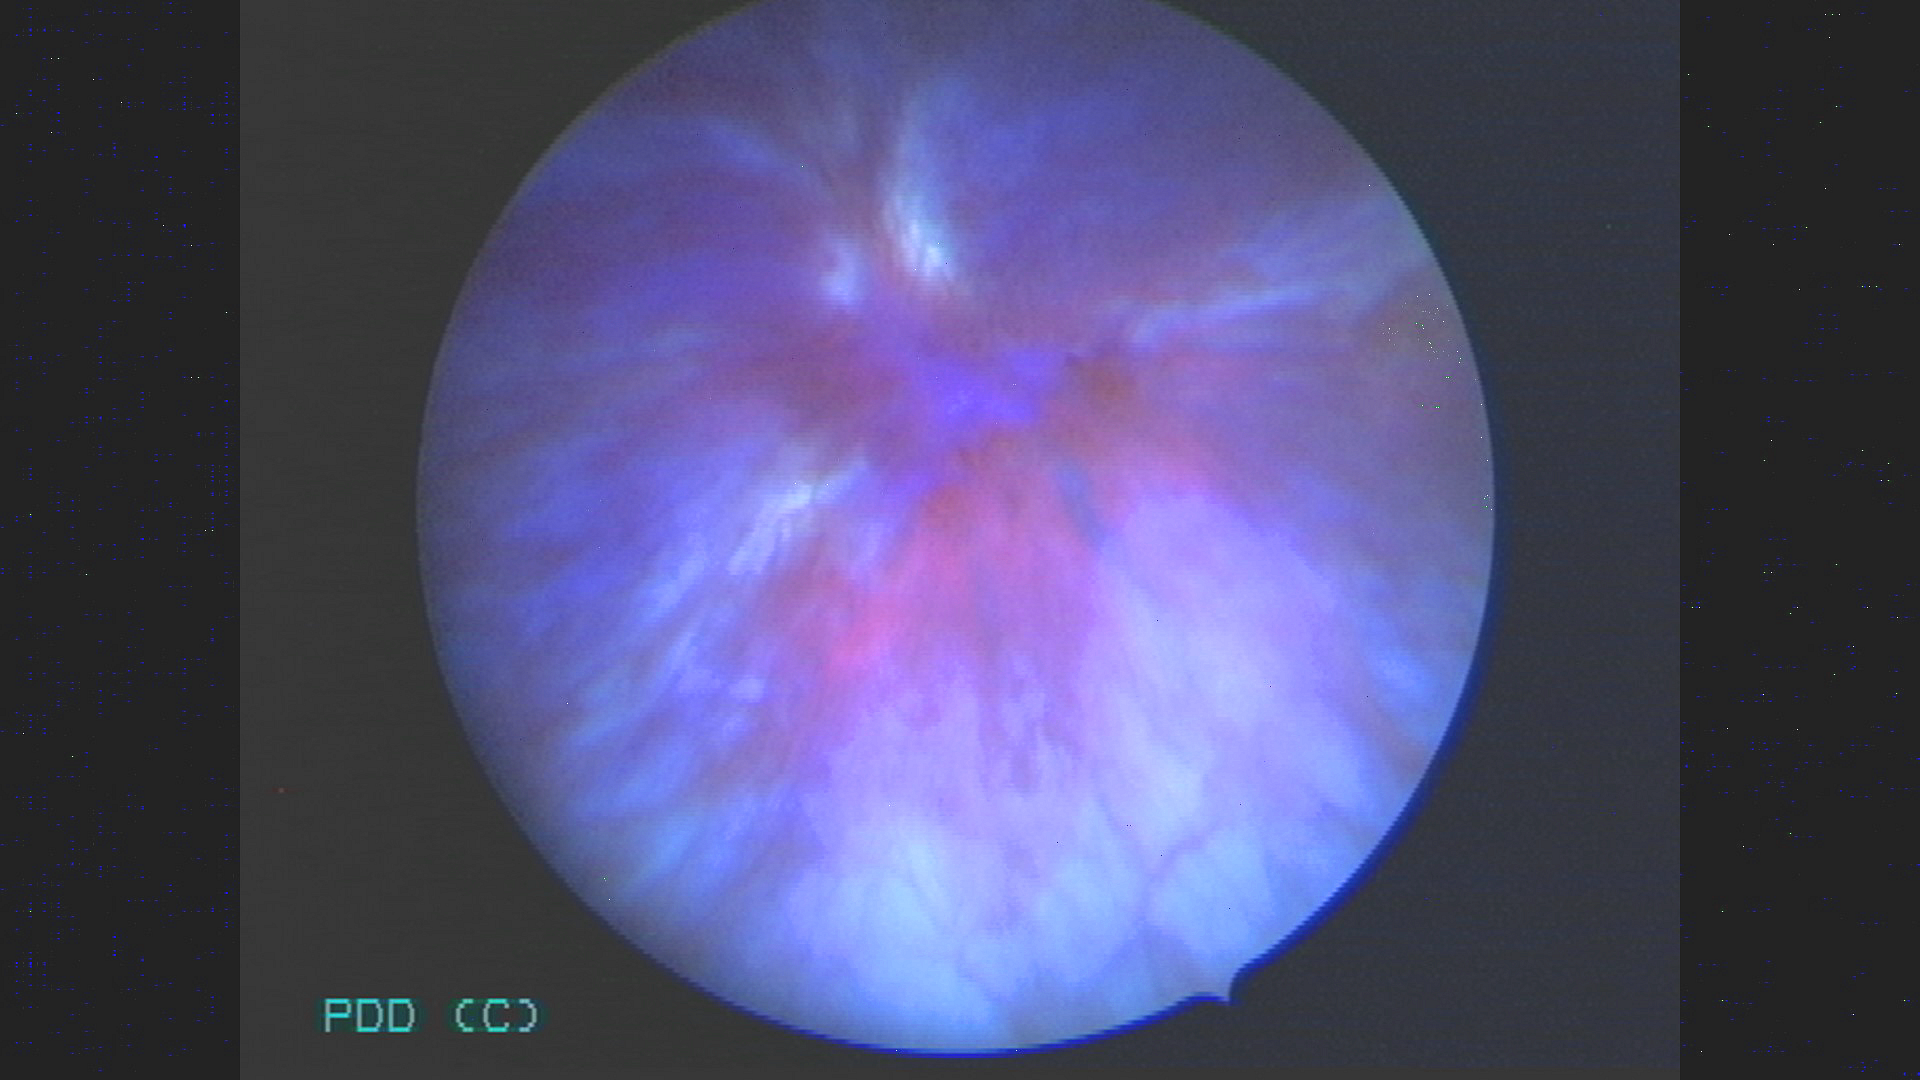
Modality: BLC
Class: Non-malignant
Subclass: InflammationNOS
Lesion: L1
Morphology: Non-papillary
Bladder cancer association: No